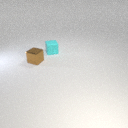
small cyan rubber cube to the right of small brown metal cube